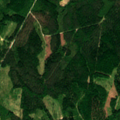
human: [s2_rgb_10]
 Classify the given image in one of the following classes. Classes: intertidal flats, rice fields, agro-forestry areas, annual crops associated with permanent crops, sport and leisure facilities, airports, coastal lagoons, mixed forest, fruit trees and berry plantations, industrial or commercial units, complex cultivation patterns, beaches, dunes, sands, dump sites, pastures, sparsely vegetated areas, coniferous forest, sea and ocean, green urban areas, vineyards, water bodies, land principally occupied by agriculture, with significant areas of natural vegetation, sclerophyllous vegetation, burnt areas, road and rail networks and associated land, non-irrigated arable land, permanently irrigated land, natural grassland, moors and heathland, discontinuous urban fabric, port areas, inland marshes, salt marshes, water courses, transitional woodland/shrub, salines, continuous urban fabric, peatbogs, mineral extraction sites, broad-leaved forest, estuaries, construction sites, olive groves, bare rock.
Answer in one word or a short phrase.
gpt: coniferous forest, mixed forest